Question: I've been trying to avoid to ask a question and solve this myself, but I can't seem to solve this problem. I made it work but not exactly how I wanted it.
I have an Inventory program I'm working on, and I already have some items added and divided in different tabs. I'm supposed to add new items directly from the program. I did this by adding JOptionPane, and once the item is added, it adds an extra tab panel, but what I want is the item to be added in the selected tab panel.
Here is an image of the program I have so far:

I'm sorry if it looks like a mess, I'm still working on it, and I'm still trying to add the new item to the selected tab panel, not by adding an extra tab panel.
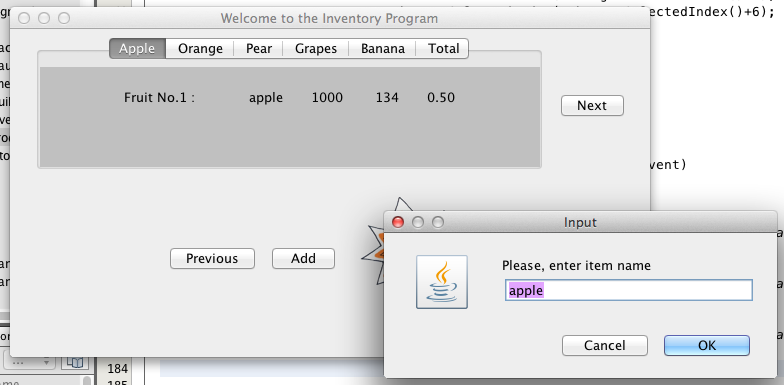
Answer: Replace the line
'''
tabs.addTab("New Item", null, newItemPanel, "New item panel");
'''
With
'''
JPanel selectedTab = (JPanel) tabs.getSelectedComponent();
selectedTab.add(newItemPanel);
selectedTab.revalidate();
'''
You'll still have to fix the layout and appearance of the new panel, but this will add it to the current tab.